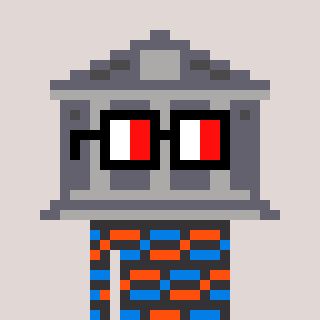
a pixel art character with square glasses with black frames and red eyes, a bank-shaped head and a grayscale-colored body on a warm background